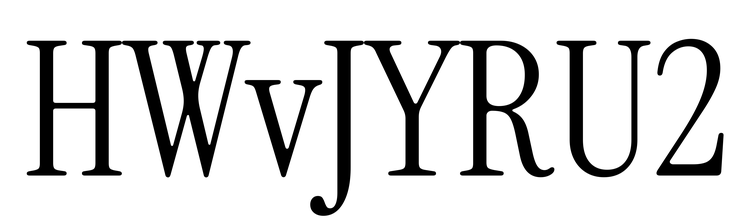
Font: InstrumentSerif-Regular